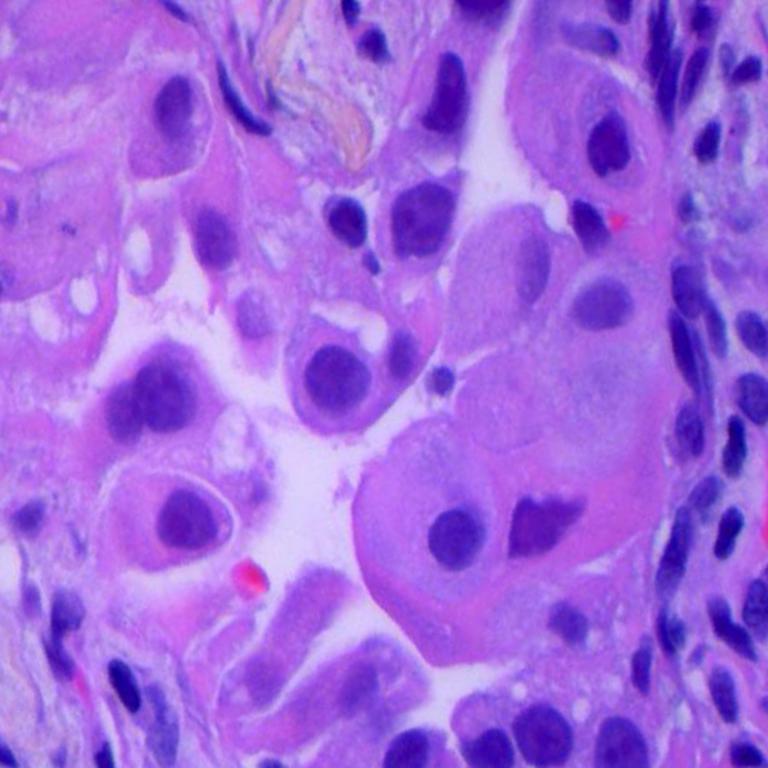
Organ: lung
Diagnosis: adenocarcinomas